Interaction volume radius: 5 \u00c5
Interaction volume height: 15 \u00c5
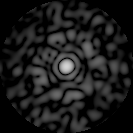
Disorder parameter: 0.8406